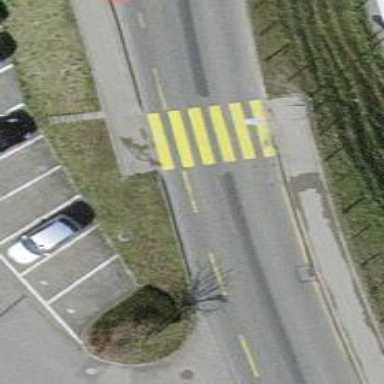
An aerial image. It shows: Uncontrolled zebra crossing on the road.